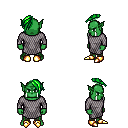
a pixel art fantasy rpg character, male body template, orc, green skin, chain mail, teal pants, green long mohawk hairstyle, gold boots, four views (front, back, left, right), 2x2 character sprite sheet, small pixel art, hard edges, no anti-aliasing